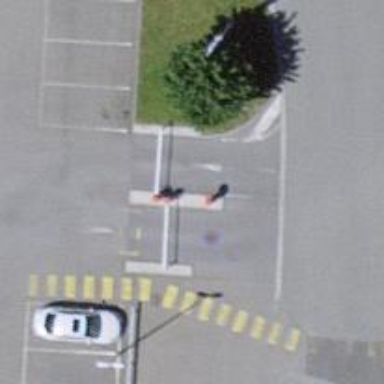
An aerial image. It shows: Lift gate barrier.